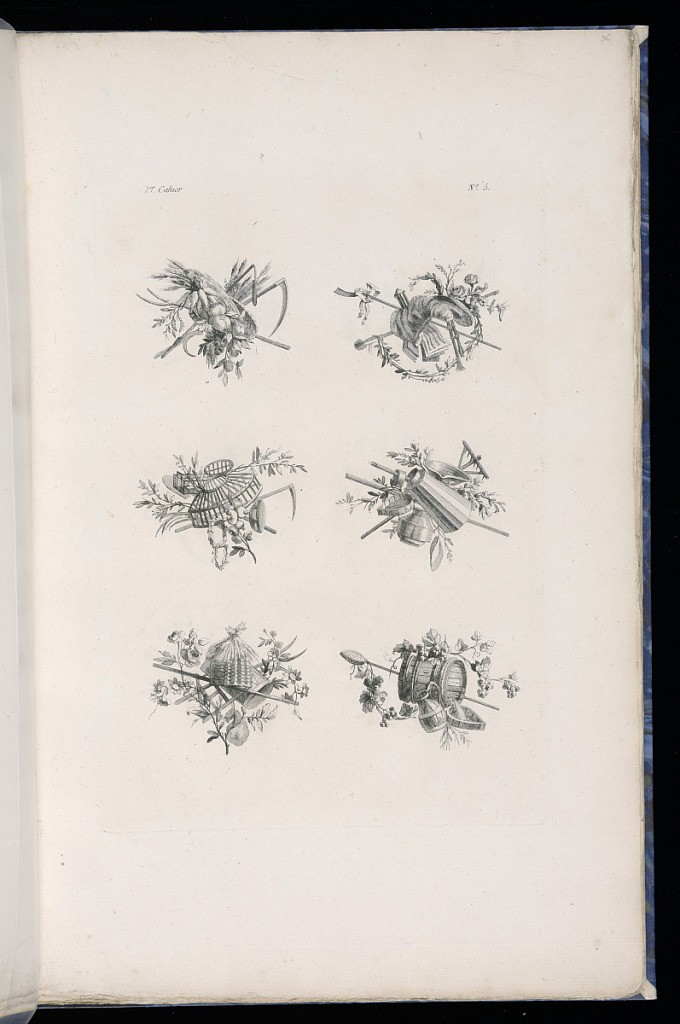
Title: Trophy Designs
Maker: Pierre Ranson, French, 1736–1786
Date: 1772–77
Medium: Etching on paper
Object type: Print
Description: Six designs for agricultural themed trophies incorporating flowers, leaves, fruit, vegetables, barrels, jug, rake, fork, scythe, sickle, wheat, musical scores, and a bagpipe (or musette). The plate is numbered